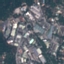
Label: Industrial